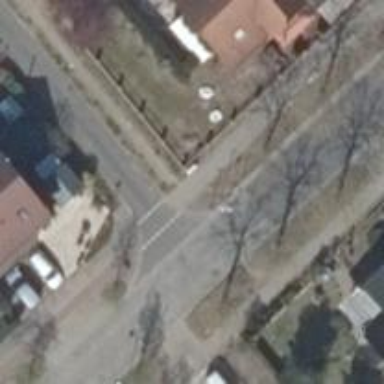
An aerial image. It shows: Residential road with asphalt surface. Sidewalk is present on the left side.